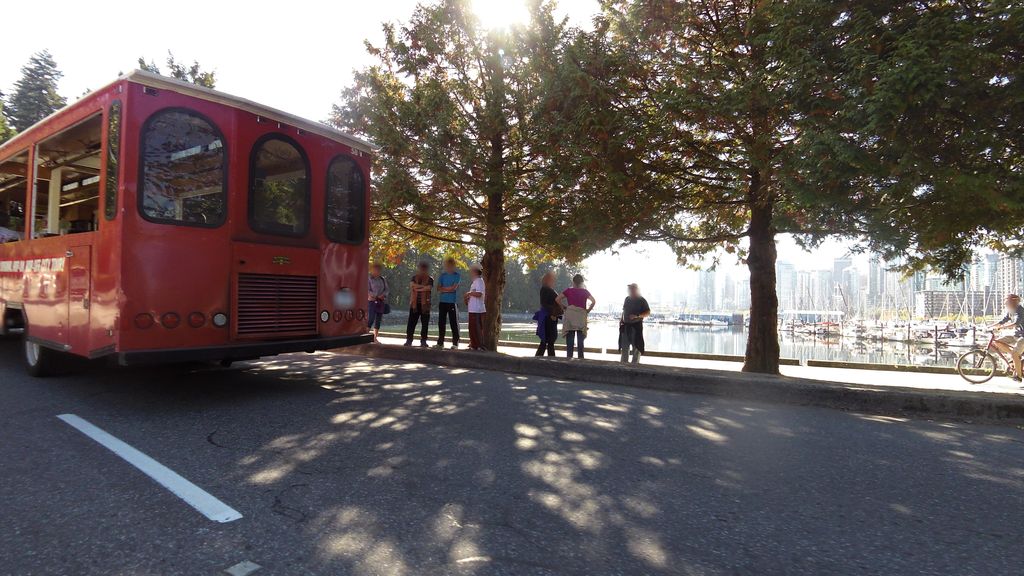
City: vancouver